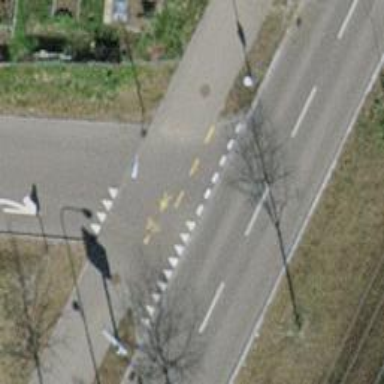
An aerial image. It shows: Unmarked crossing with traffic calming table on the road.